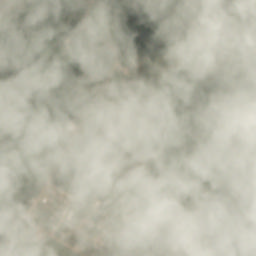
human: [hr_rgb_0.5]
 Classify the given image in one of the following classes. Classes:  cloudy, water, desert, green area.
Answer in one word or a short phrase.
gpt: cloudy